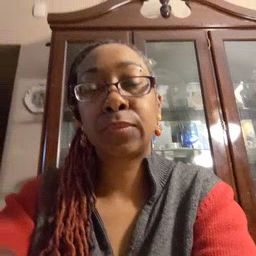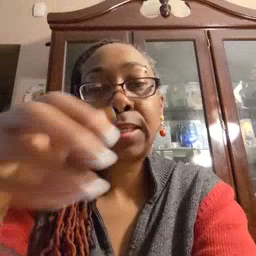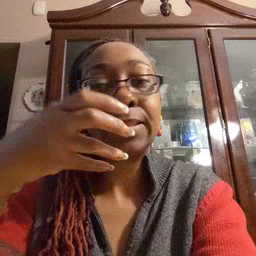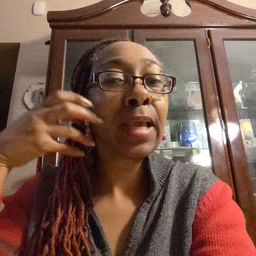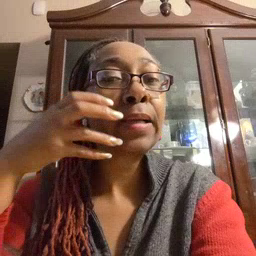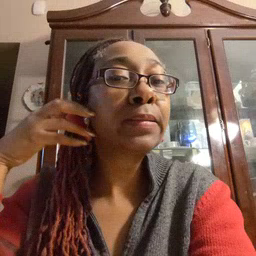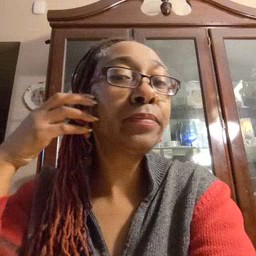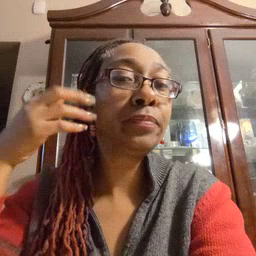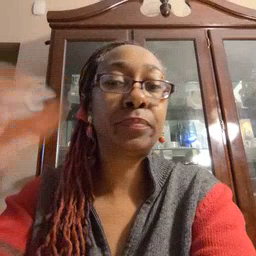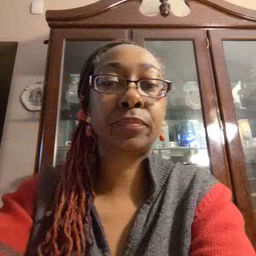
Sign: tiger